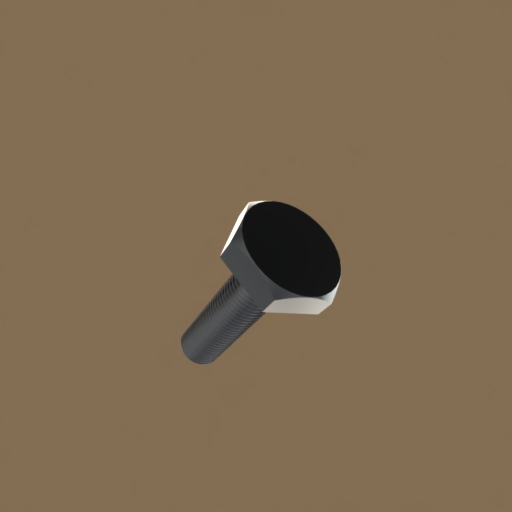
Label: bolt